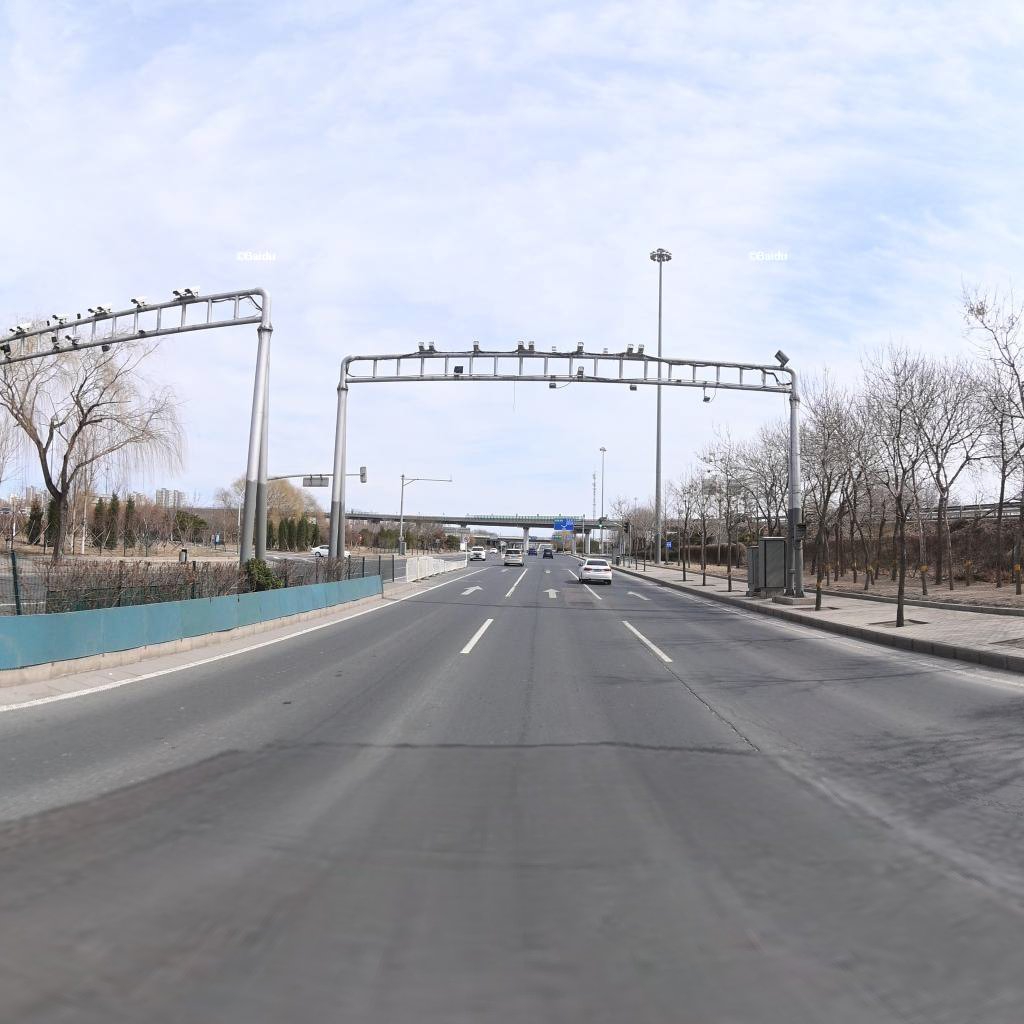
Region: Chaoyang
Road damage annotations: longitudinal crack